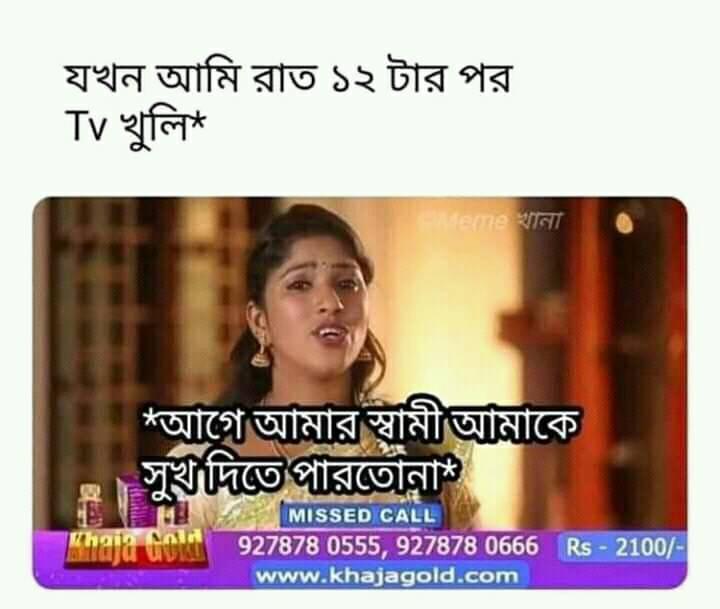
Caption: যখন আমি রাত ১২ টার পর Tv খুলি*     *আগে আমার স্বামী আমাকে সুখ দিতে পারতোনা* MISSED CALL 927878 0555, 927878 0666  Rs- 2100/-   www.khajagold.com
Label: non-hate